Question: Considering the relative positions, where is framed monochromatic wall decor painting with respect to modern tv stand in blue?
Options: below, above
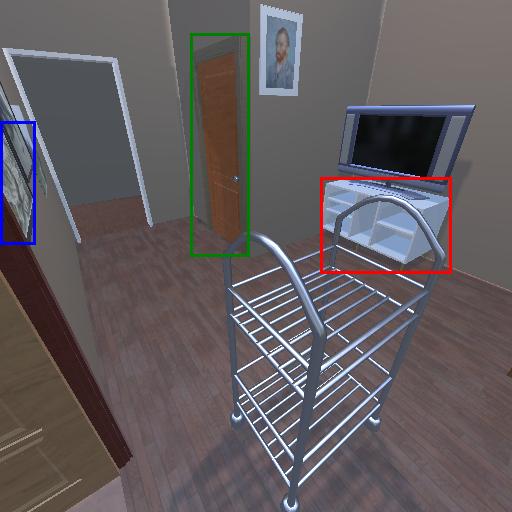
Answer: below